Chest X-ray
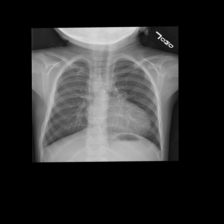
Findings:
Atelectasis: negative
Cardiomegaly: negative
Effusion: negative
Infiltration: negative
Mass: negative
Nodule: negative
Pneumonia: negative
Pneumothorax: negative
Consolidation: negative
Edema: negative
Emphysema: negative
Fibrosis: negative
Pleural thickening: negative
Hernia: negative